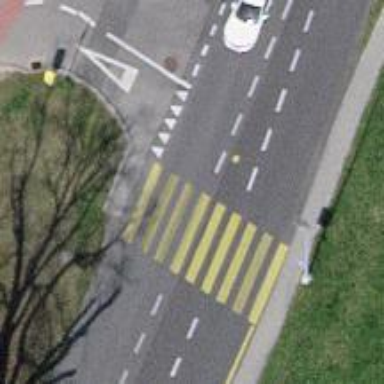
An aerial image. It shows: Uncontrolled zebra crossing on the road.